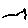
Label: bird